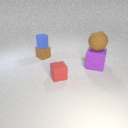
small brown rubber cube below small blue rubber cylinder